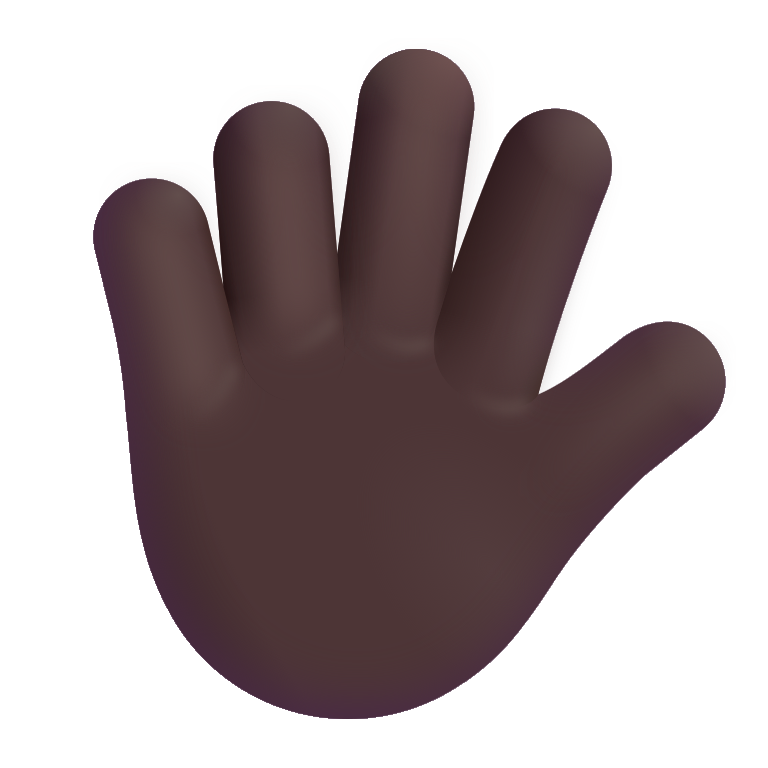
hand with fingers splayed color dark